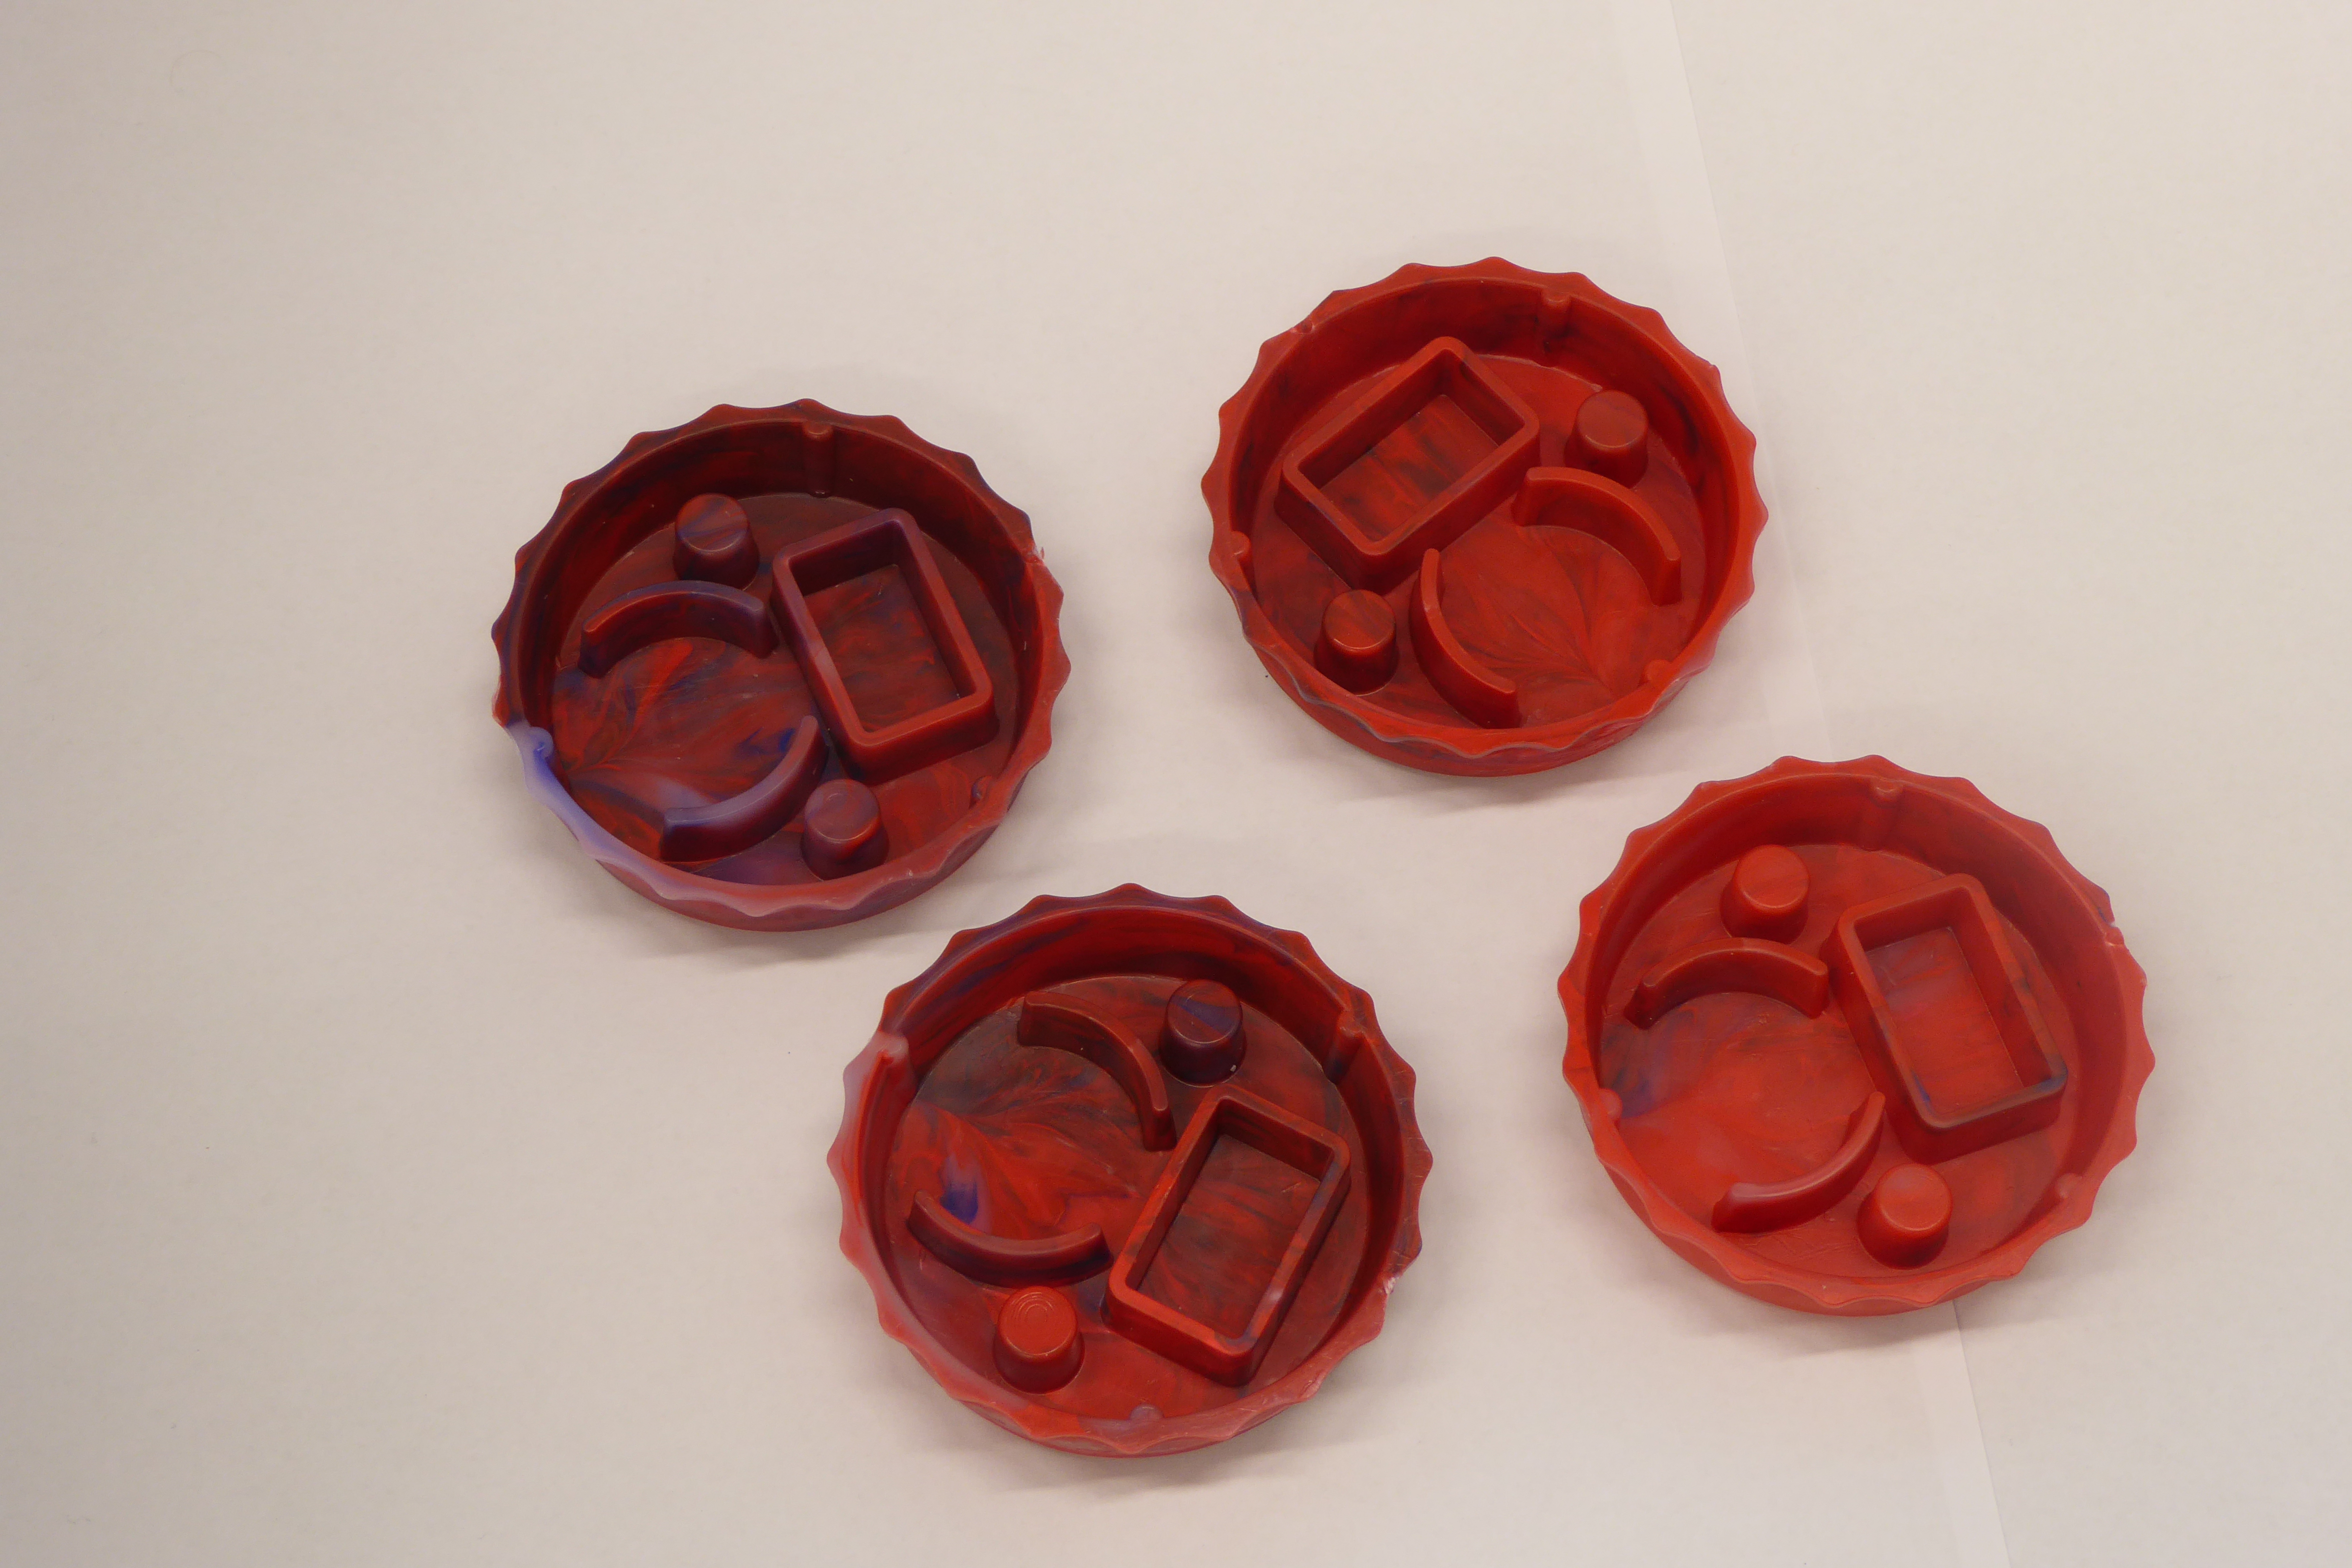
Label: Bottle Opener - Cover